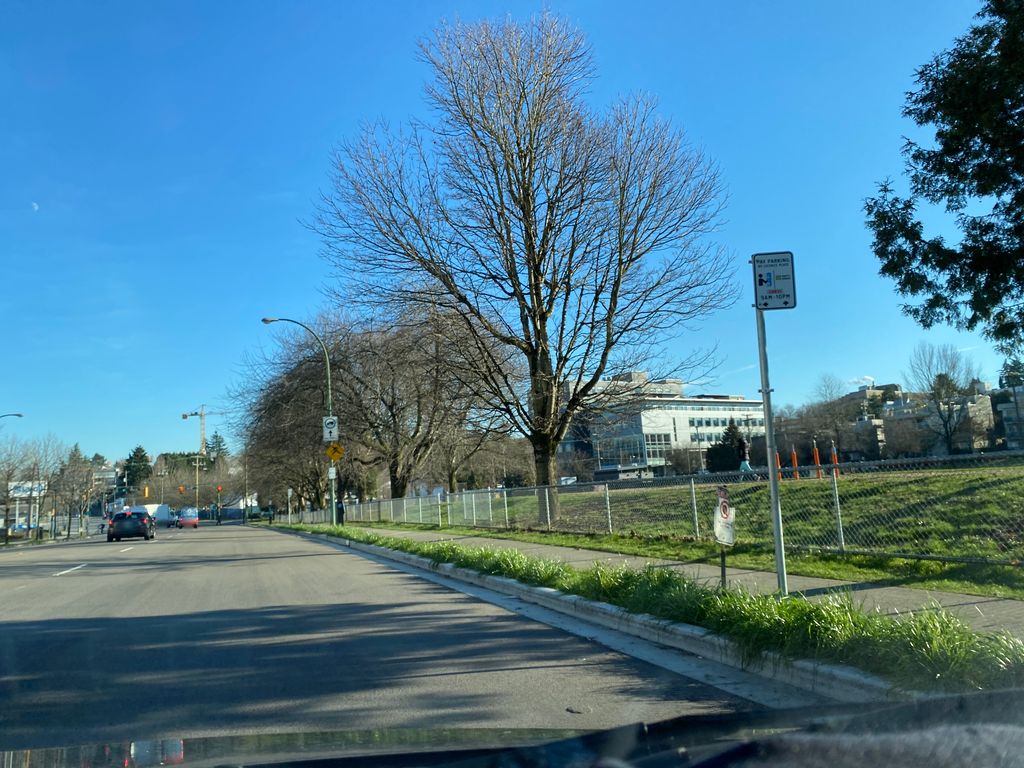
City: vancouver